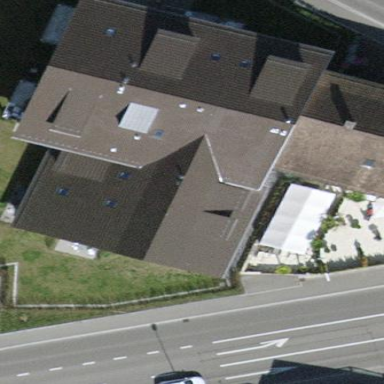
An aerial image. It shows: Building with tile roof.